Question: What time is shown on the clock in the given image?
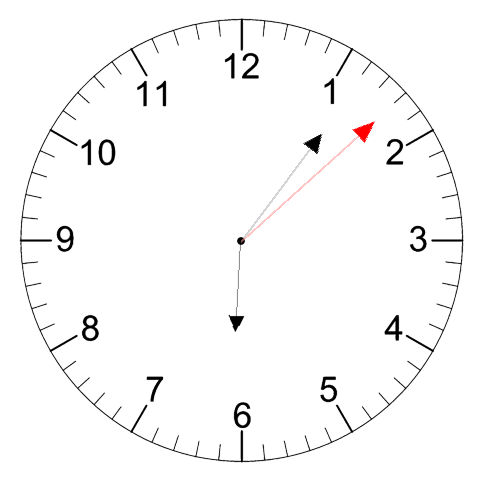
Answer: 06:06:08